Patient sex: M
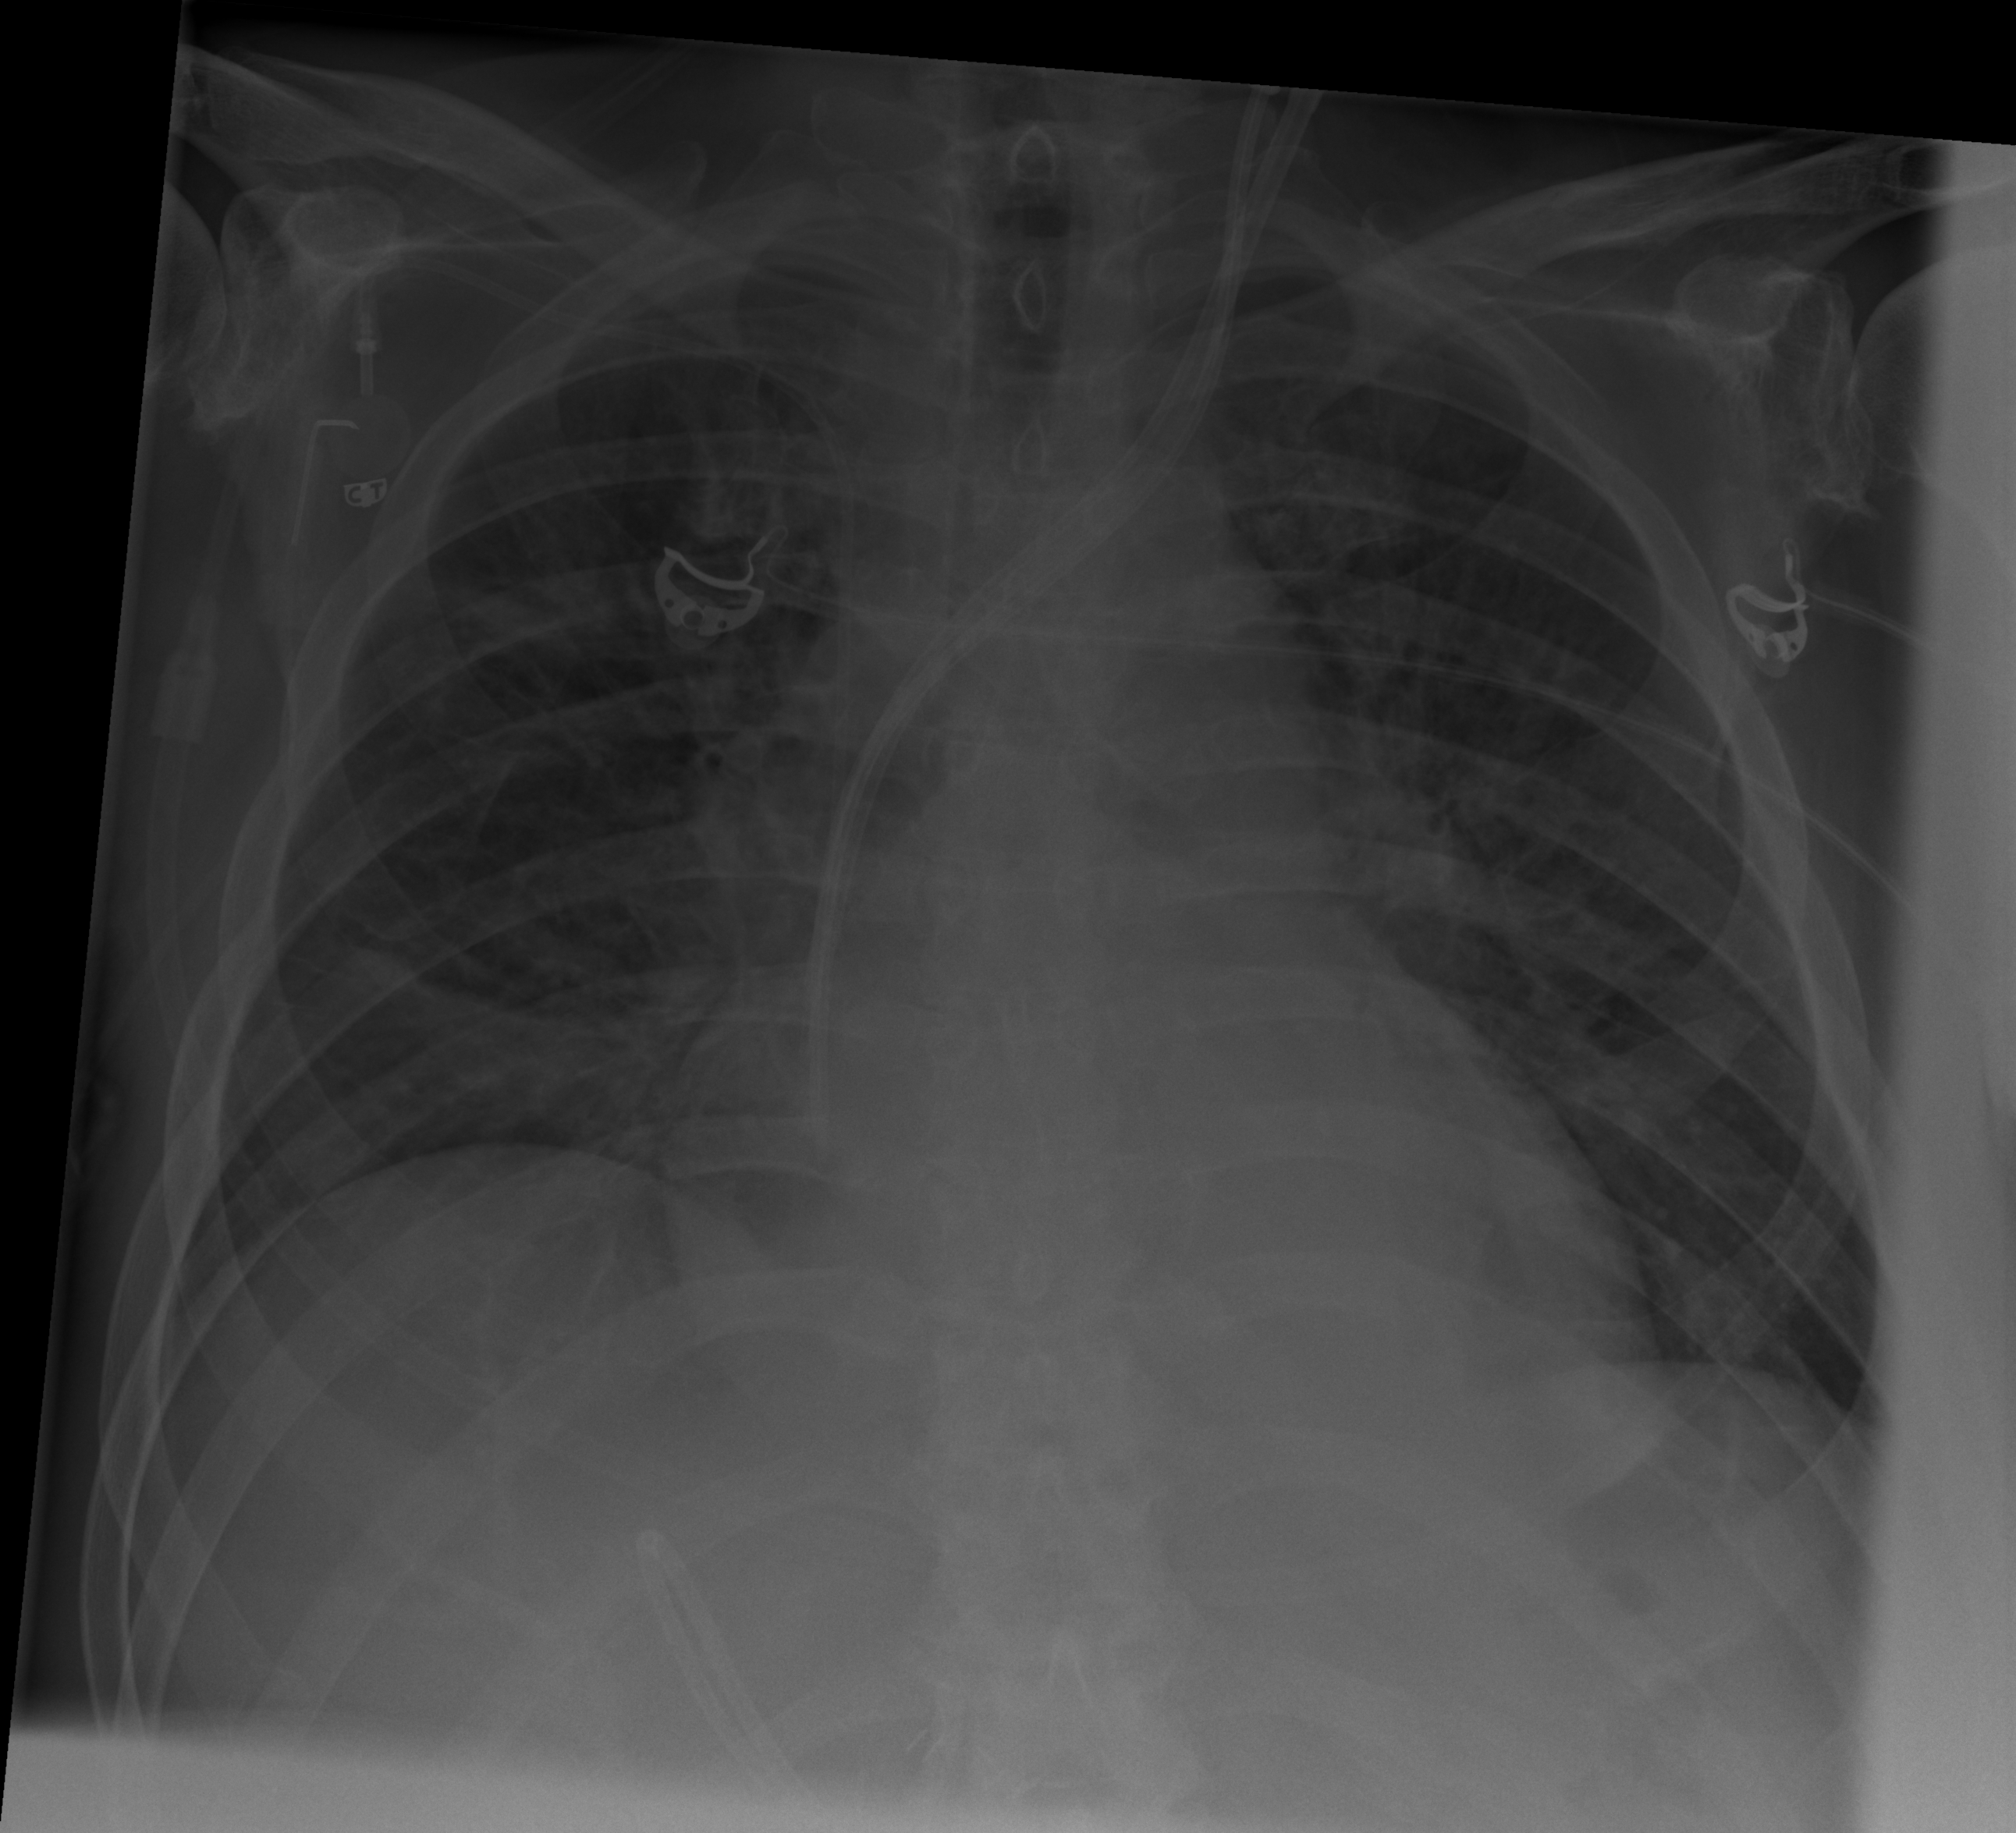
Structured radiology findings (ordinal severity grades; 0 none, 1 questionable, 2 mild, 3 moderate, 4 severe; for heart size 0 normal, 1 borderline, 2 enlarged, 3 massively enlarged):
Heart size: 2
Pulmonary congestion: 2
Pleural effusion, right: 0
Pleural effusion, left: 0
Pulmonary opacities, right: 2
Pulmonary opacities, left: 2
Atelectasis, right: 0
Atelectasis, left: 0